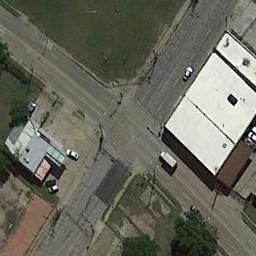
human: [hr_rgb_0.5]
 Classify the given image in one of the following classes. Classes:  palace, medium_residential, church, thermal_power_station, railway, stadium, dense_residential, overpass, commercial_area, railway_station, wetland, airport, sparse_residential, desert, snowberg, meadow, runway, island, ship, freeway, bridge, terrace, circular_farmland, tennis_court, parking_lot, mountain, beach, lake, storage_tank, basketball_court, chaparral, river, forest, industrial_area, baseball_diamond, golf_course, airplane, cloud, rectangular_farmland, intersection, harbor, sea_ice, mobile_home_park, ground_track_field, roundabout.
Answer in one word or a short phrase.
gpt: intersection